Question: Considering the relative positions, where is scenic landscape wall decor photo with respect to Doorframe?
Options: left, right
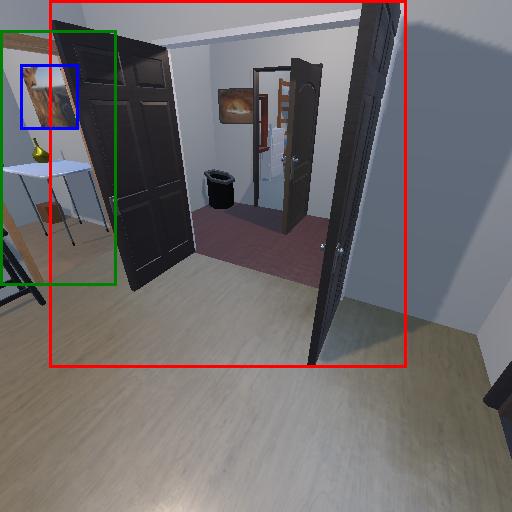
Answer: left